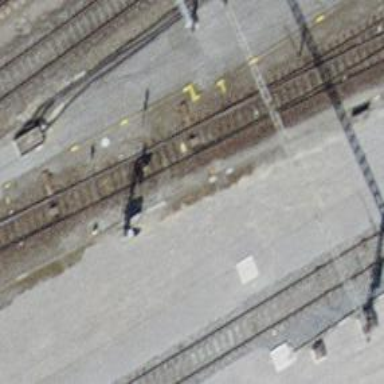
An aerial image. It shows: Railway switch.